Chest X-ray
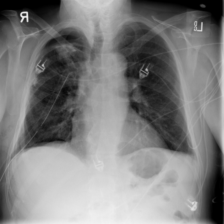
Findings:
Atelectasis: negative
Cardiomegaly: negative
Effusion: positive
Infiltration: negative
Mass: negative
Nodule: negative
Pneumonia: negative
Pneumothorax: negative
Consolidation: negative
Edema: negative
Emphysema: positive
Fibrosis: negative
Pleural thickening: negative
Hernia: negative